Question: I just generated a few million GUID's turned them into a String and got the length... it was always the same. Can I rely on this fixed length of the GUID when converting to String?
Also, is the middle number of the GUID always "4" as shown in this screenshot?

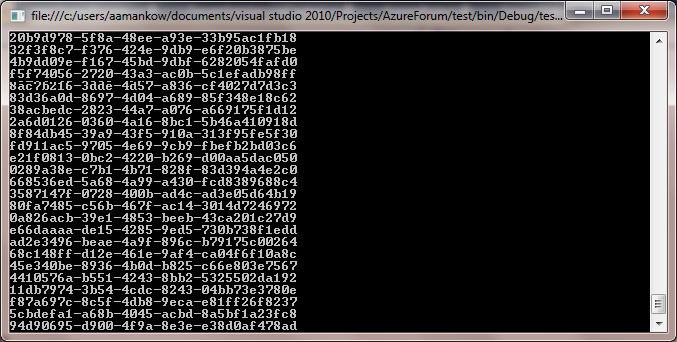
Answer: Yes, the length is fixed and yes, the middle number is always 4 when you use the standard tostring format.
Some of the bits in GUID (known as a UUID almost anywhere that isn't windows) are fixed to indicate things like version etc..
<URL>
I should add that the "4" only applies to Guids that have been generated according to the Guid.NewGuid algorithm as implemented in .NET. There is nothing to stop you from taking any arbitrary byte[16] and converting it to Guid. So, you can only bank on it being 4 for the current implementation of the algorithm in .Net. If you are getting Guids from another source, you can't bank on the 4. An update to .Net or possibly windows(depending if .Net uses its own or Windows' generator) may change the fixed numbers of the GUID
e.g. the following is completely working code and will not have the 4 in position:
'''
var rand = new Random();
var byteArray = new byte[16];
rand.NextBytes(byteArray);
var g = new Guid(byteArray);
'''